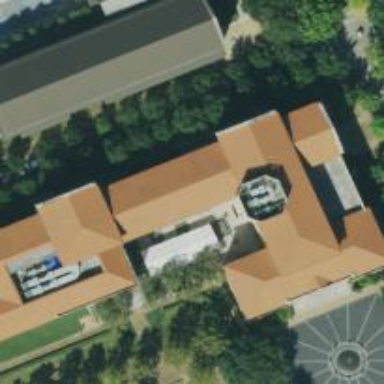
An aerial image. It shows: University.